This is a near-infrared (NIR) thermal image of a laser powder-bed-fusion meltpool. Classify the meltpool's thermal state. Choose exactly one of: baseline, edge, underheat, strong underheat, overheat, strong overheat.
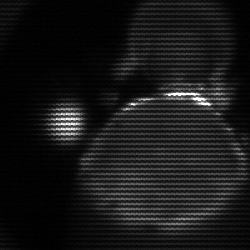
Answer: edge